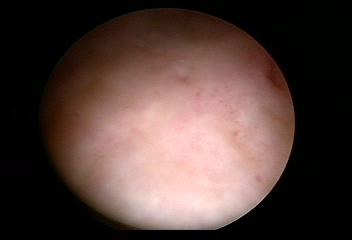
Modality: WLC
Class: Normal mucosa
Bladder cancer association: No